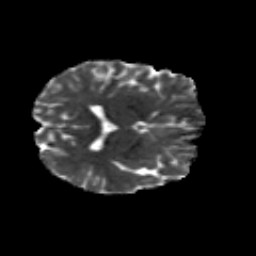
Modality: MD
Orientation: axial
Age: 23
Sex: female
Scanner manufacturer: siemens
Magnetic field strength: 3 T
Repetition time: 8.8 s
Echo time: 0.085 s